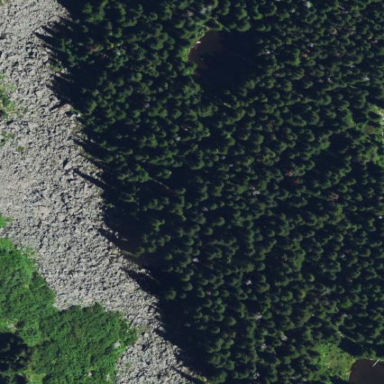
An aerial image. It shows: Natural scree.